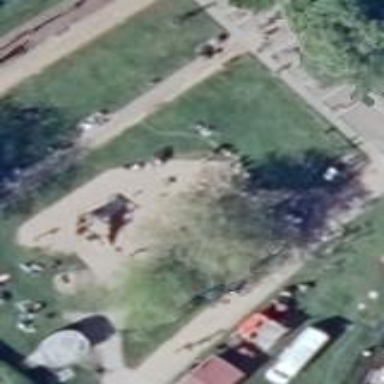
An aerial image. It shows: Playground area for leisure land.